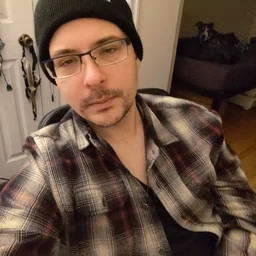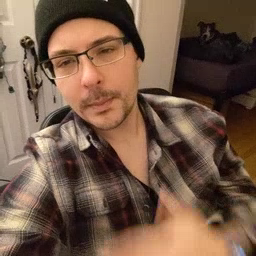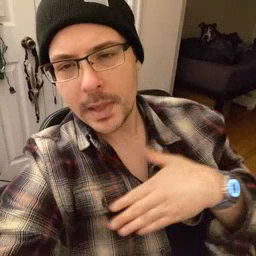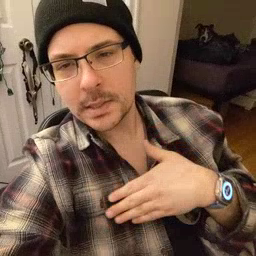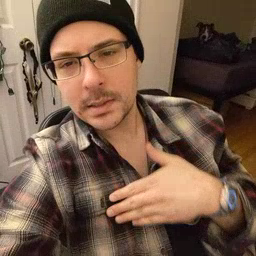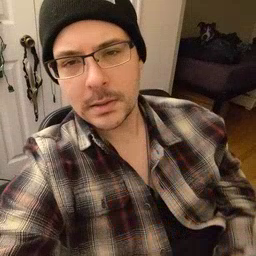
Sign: please